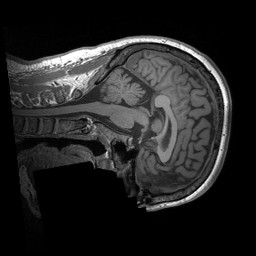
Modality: T1w
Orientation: sagittal
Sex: male
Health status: ill
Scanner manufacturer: siemens
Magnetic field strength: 3 T
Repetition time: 1.66 s
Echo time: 0.00254 s